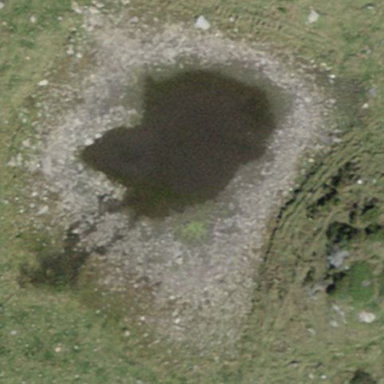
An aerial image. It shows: Pond surrounded by natural water.